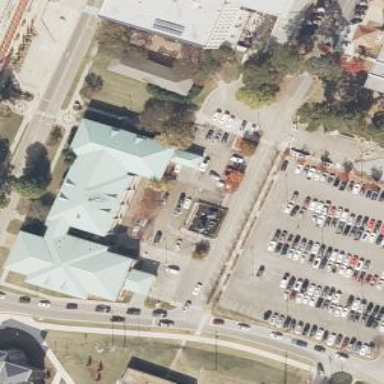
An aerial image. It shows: University building with hipped roof shape.